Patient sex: M
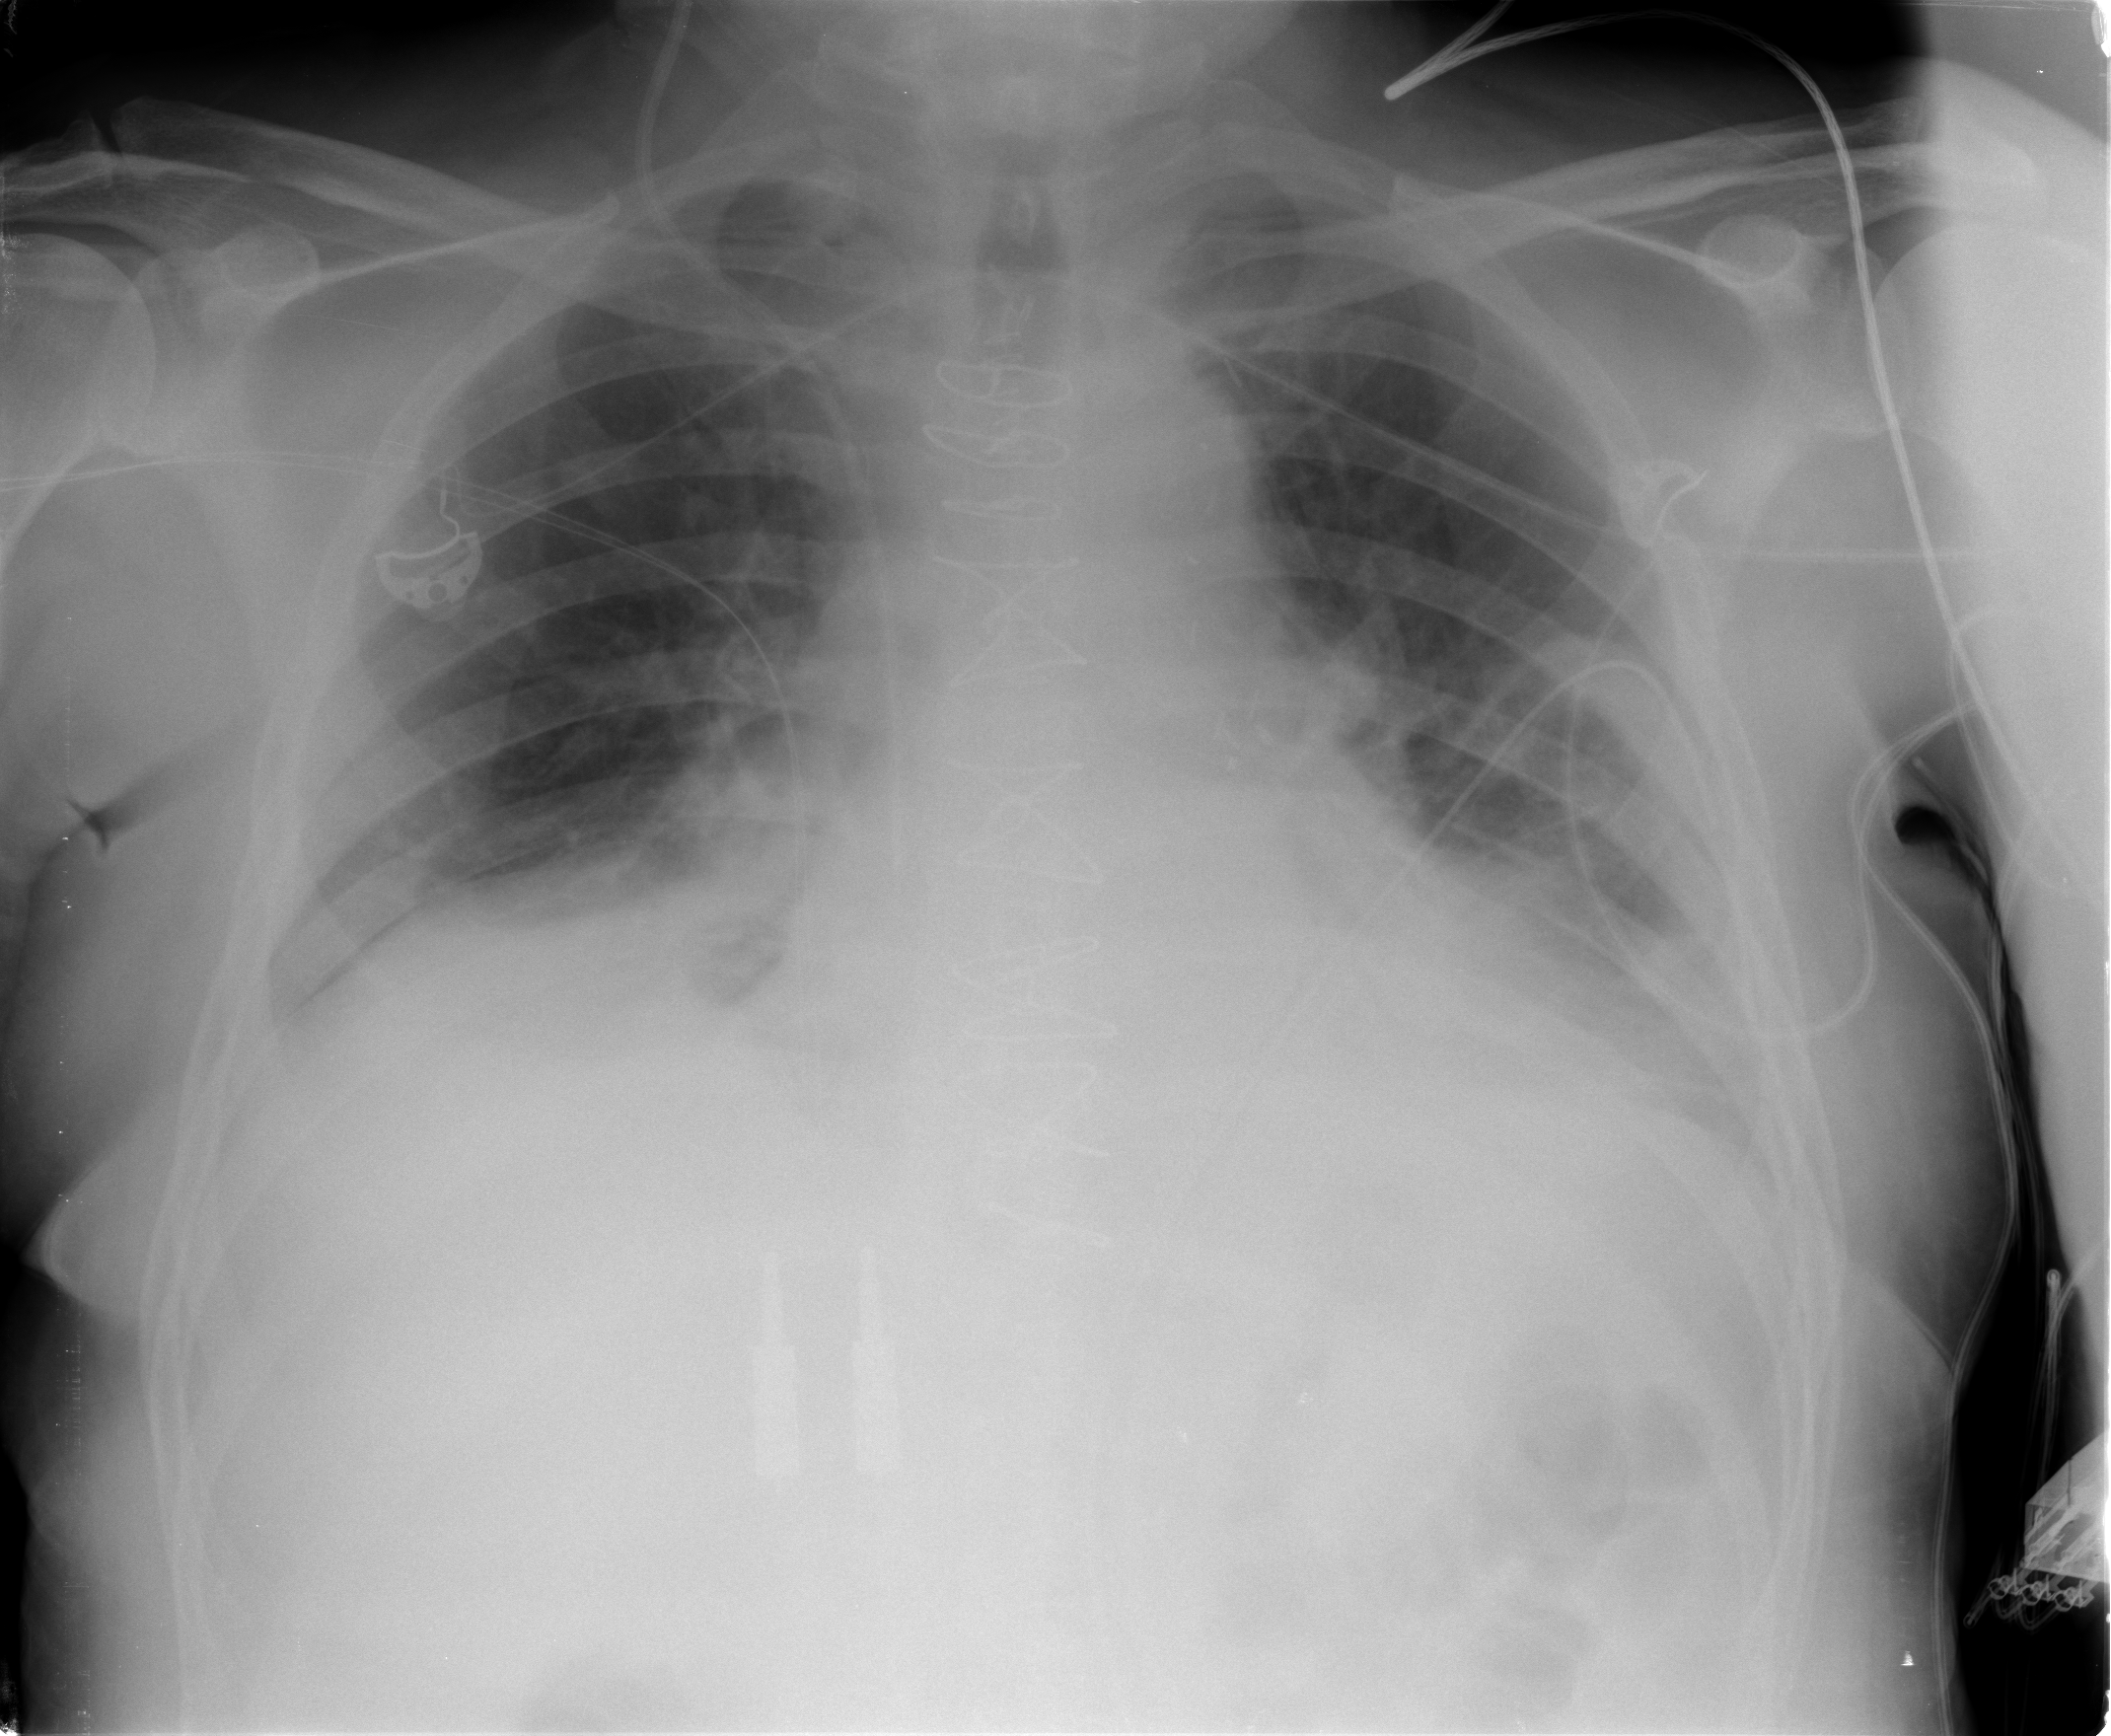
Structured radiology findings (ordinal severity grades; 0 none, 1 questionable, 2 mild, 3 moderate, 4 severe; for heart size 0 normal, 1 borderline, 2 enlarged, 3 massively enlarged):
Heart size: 2
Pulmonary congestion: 0
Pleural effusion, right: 2
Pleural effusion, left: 2
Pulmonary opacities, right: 0
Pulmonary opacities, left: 0
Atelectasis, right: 2
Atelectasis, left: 2